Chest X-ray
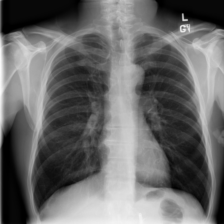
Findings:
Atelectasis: negative
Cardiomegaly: negative
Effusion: negative
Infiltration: negative
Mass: negative
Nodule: negative
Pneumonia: negative
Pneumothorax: negative
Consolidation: negative
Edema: negative
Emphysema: negative
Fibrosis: negative
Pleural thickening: negative
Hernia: negative